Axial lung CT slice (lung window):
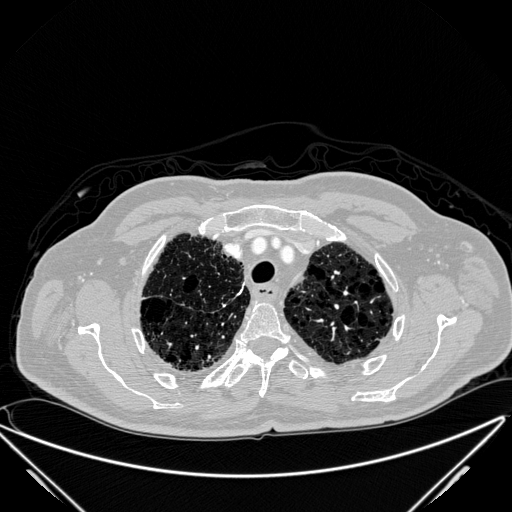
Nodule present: no